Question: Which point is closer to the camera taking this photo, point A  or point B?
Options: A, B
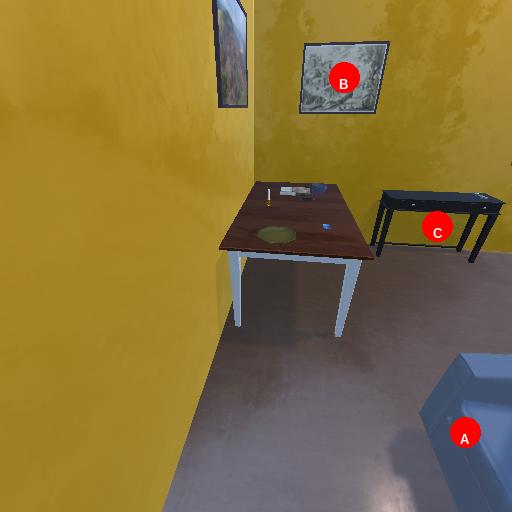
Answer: A